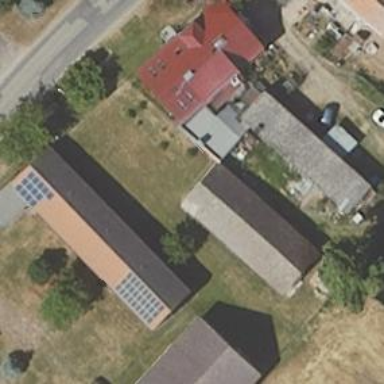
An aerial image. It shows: Shed building.